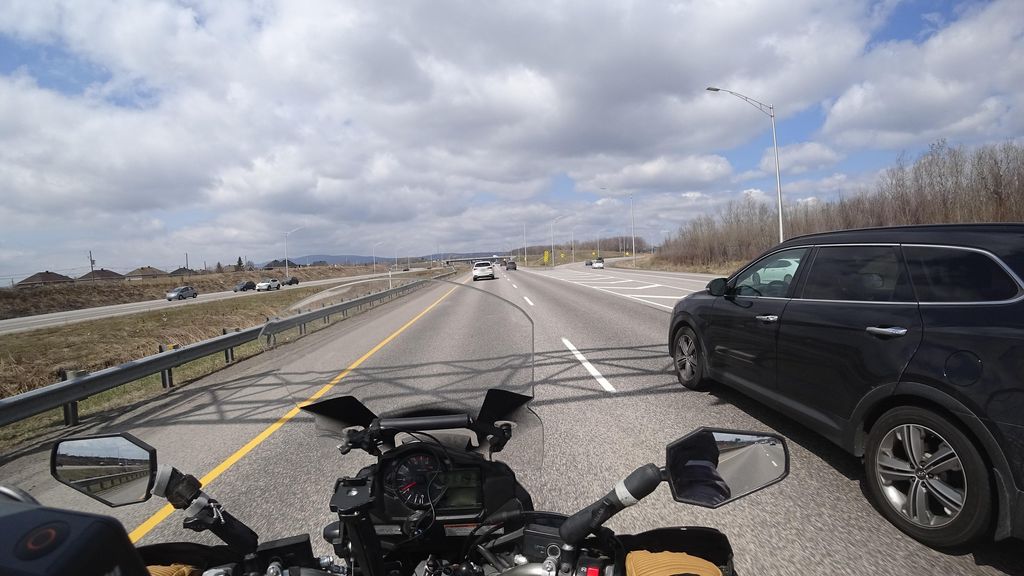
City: quebec_city